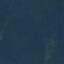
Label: Forest